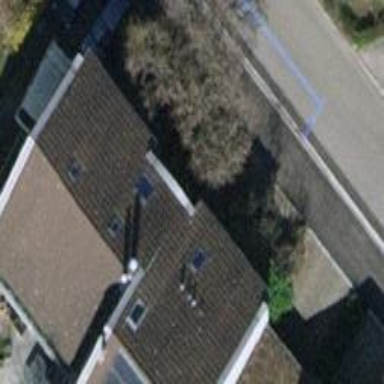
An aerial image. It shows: Gabled house with tiled roof.